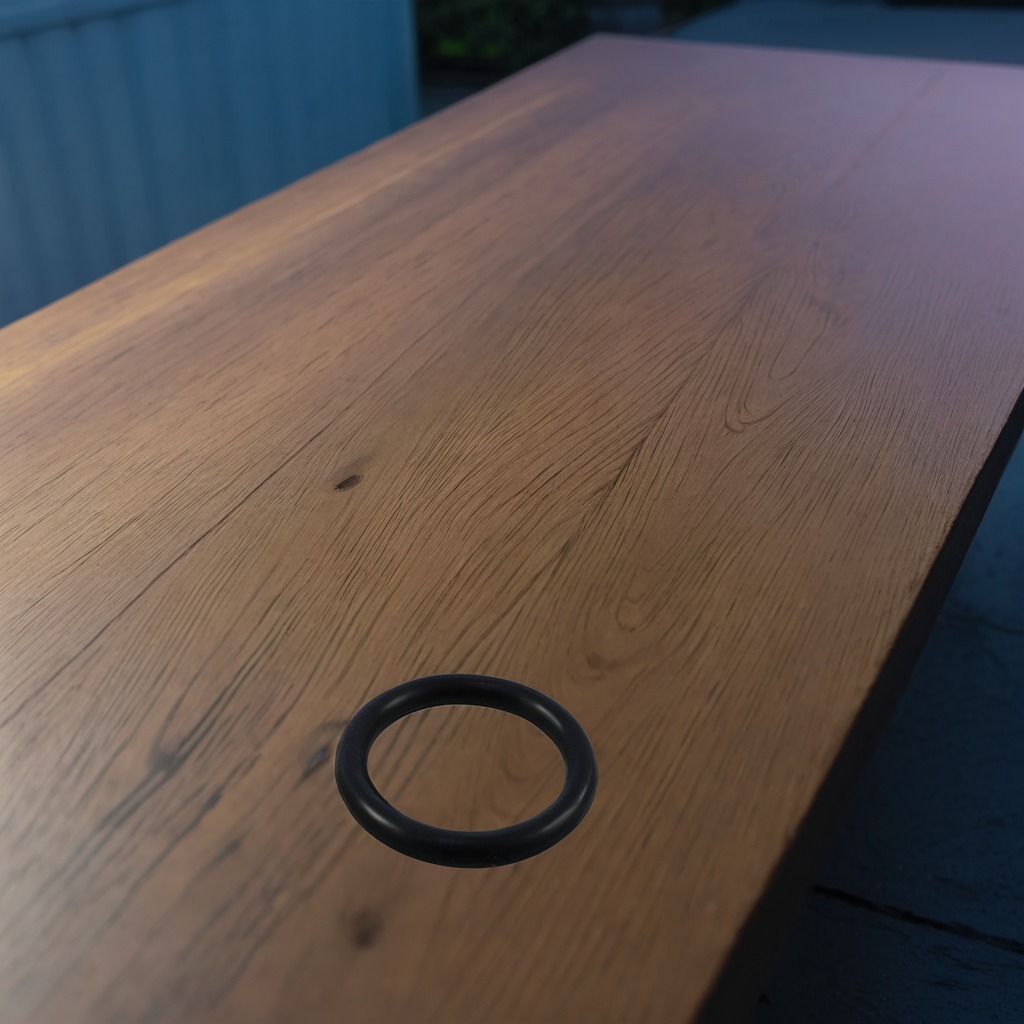
A rubber O-ring is lying on the old table.